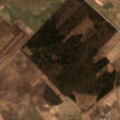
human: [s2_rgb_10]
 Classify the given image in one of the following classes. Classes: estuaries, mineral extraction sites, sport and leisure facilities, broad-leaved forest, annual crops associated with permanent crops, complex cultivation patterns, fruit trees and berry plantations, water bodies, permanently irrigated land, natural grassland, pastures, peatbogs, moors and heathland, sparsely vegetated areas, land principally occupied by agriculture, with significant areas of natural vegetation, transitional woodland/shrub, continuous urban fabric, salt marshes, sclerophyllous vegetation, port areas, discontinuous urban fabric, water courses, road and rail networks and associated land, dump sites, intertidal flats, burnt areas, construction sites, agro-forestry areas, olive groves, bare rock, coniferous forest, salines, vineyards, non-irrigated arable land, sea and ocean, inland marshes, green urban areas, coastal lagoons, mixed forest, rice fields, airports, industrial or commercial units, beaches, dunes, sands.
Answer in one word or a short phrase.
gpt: non-irrigated arable land, complex cultivation patterns, broad-leaved forest